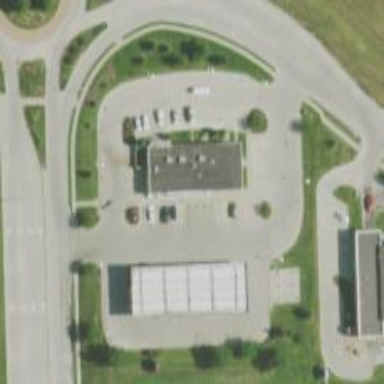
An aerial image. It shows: Convenience shop.